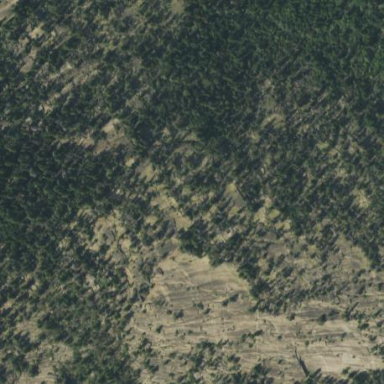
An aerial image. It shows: Landscape of bare rock.